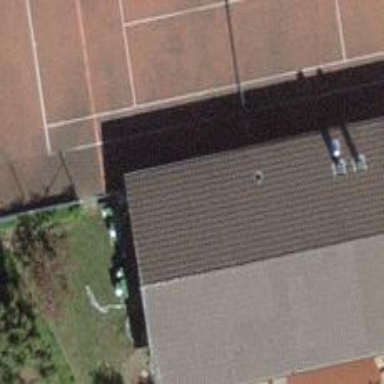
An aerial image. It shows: Sports centre building.